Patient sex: M
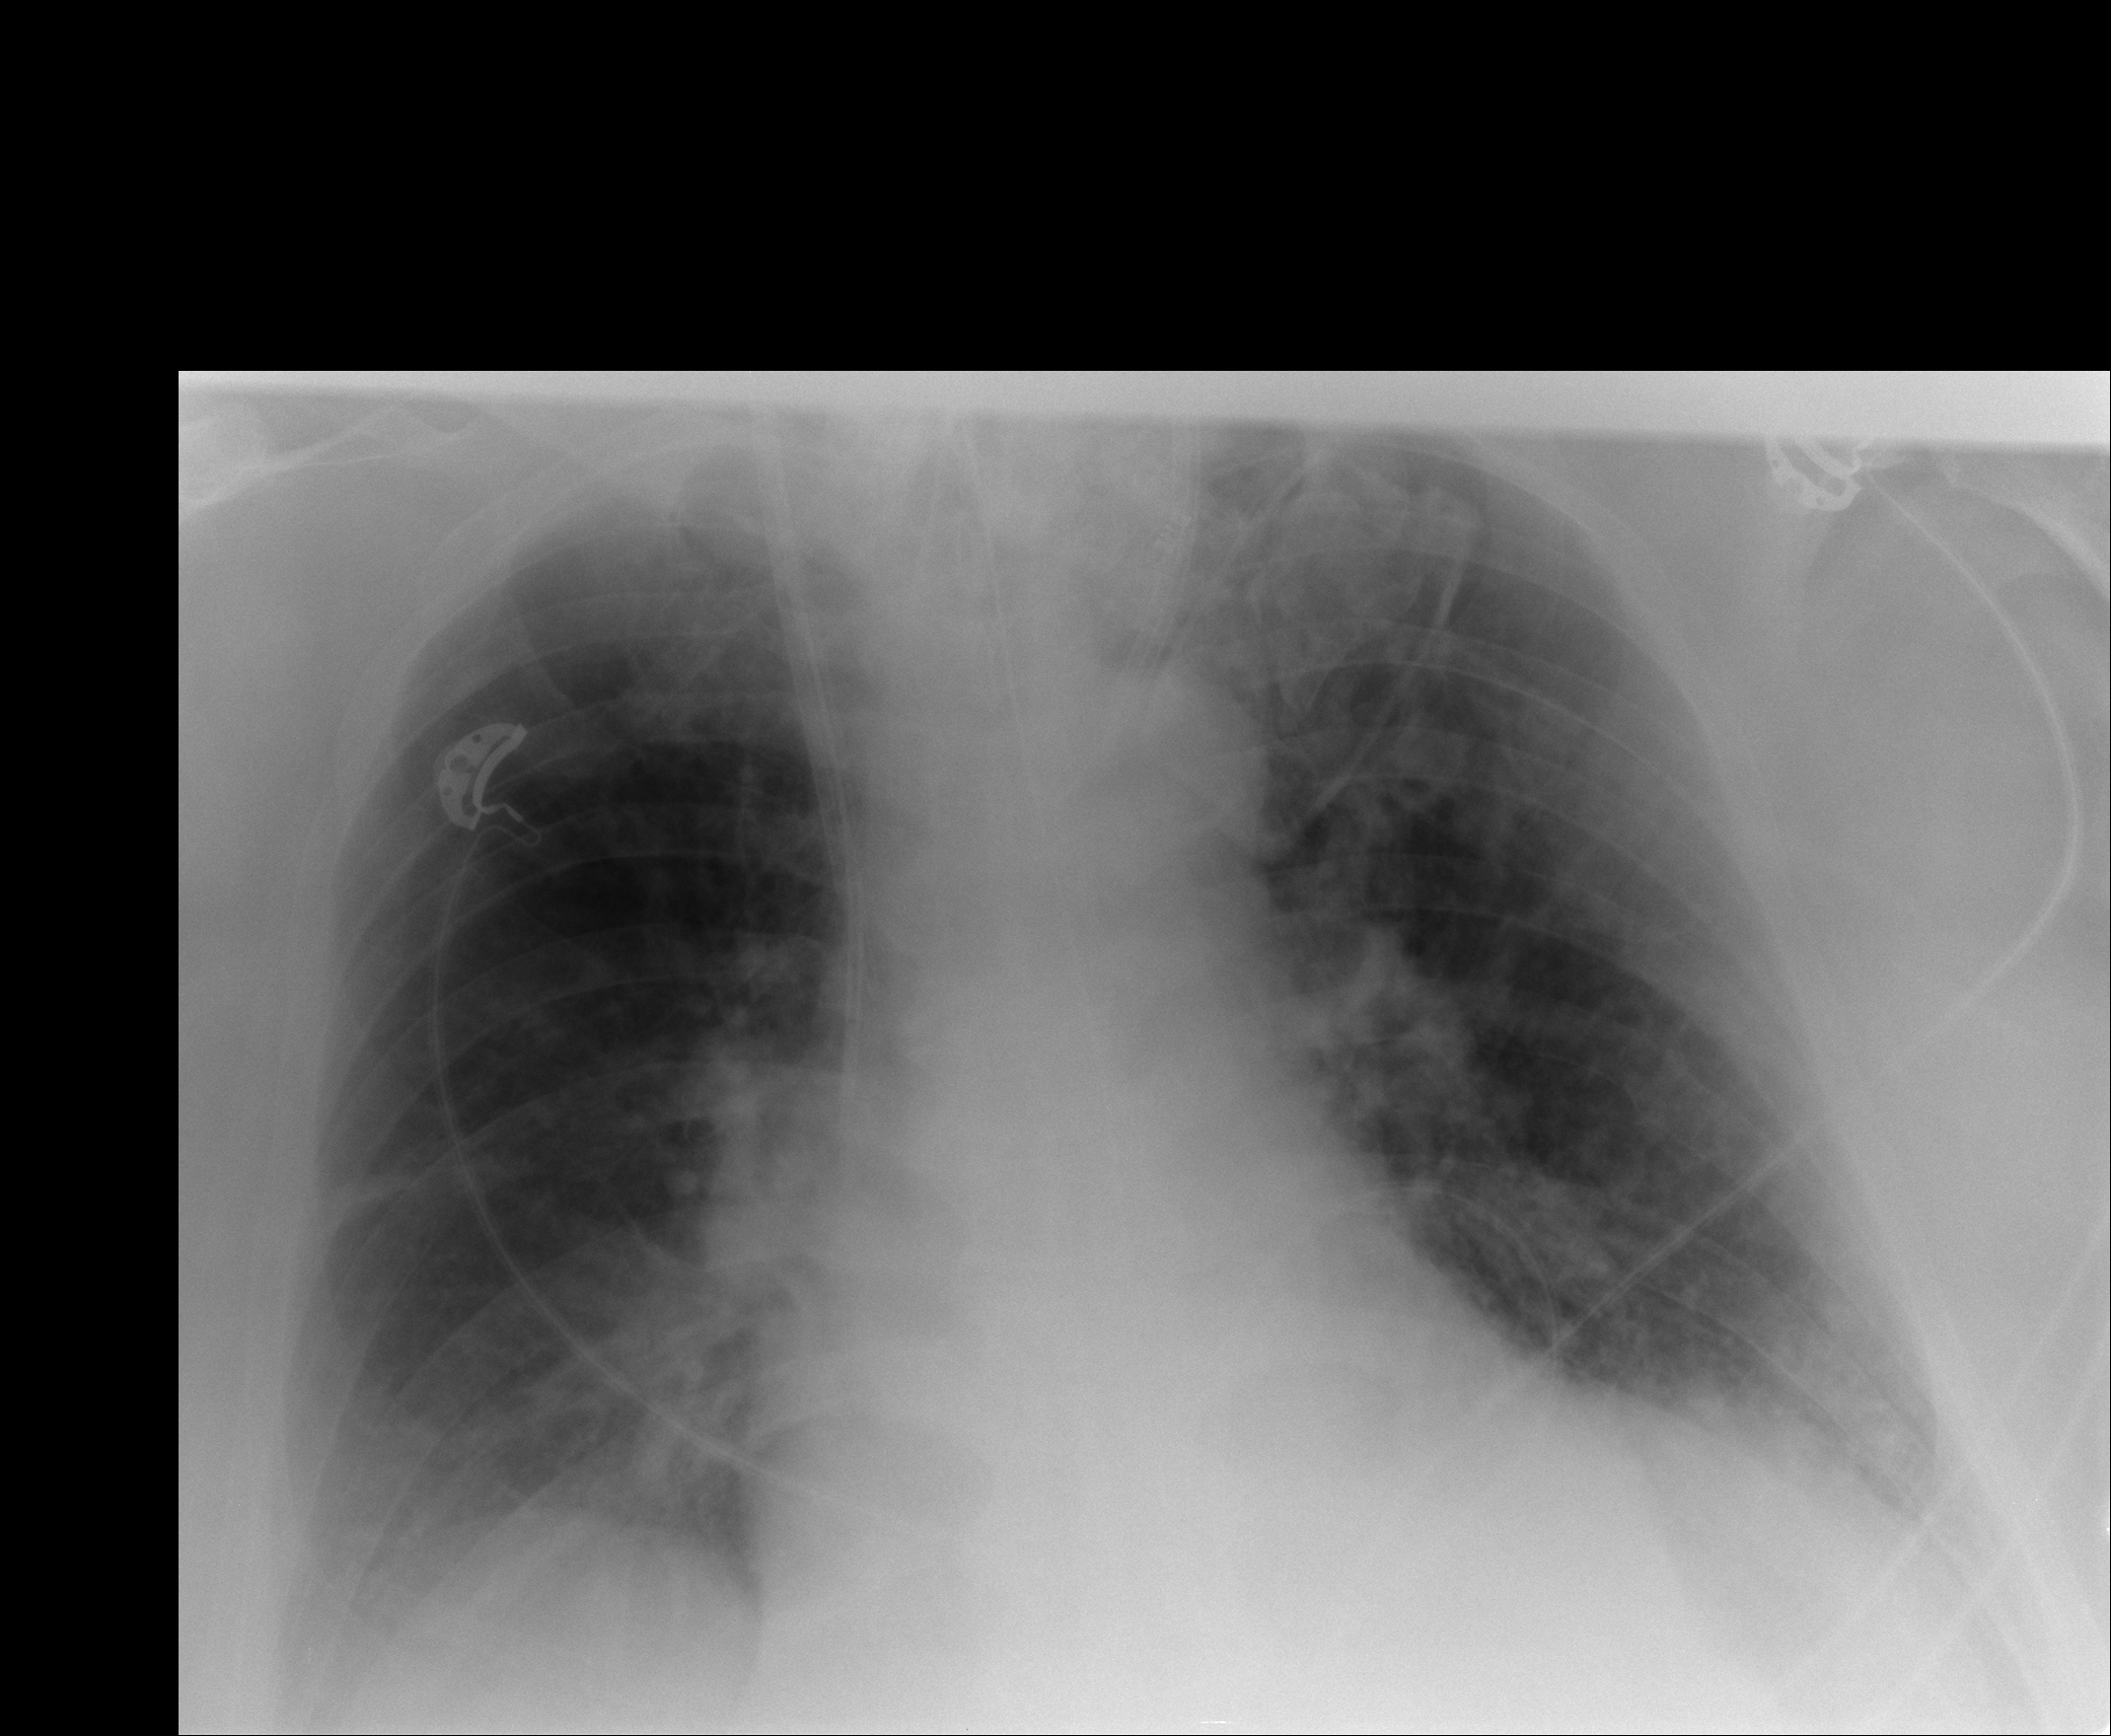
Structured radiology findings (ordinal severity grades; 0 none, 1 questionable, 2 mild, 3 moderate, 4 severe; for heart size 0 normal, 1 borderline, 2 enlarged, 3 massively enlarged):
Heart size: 2
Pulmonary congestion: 2
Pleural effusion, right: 2
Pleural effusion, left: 2
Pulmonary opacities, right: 2
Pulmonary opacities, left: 2
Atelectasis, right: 2
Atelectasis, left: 2